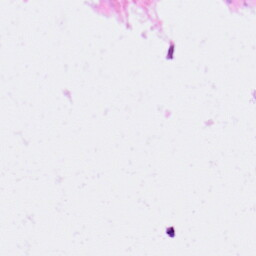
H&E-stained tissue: Pancreatic